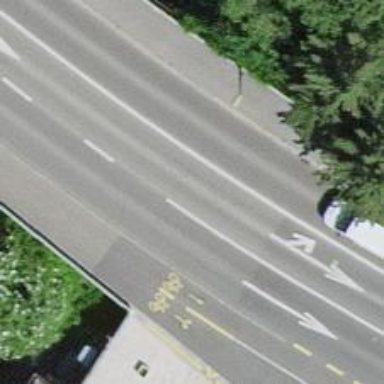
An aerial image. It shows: Bridge with asphalt surface. It is primary highway with sidewalks on both sides.